Question: I have created an event receiver on the "Task" list.
If the "Due Date" is 'null' then the user should be redirected to the custom error page.
Custom error page resides in the SharePoint mapped folder under "Layouts" directory.
The event receiver code is as follows:
'''
public override void ItemAdding(SPItemEventProperties properties)
{
try
{
if (properties.AfterProperties["Due Date"] == null)
{
properties.Status = SPEventReceiverStatus.CancelWithRedirectUrl;
properties.RedirectUrl = "_layouts/CustomErrorPage/DueDateErrorPage.aspx";
}
}
catch (Exception ex)
{
}
}
'''
The custom error page which is of type "Application Page" having name. "DueDateErrorPage.aspx". The mark up is:
'''
<asp:Content ID="PageHead" ContentPlaceHolderID="PlaceHolderAdditionalPageHead" runat="server">
</asp:Content>
<asp:Content ID="Main" ContentPlaceHolderID="PlaceHolderMain" runat="server">
ERROR : You cannot create the task without due date
</asp:Content>
<asp:Content ID="PageTitle" ContentPlaceHolderID="PlaceHolderPageTitle" runat="server">
Custom Error Page
</asp:Content>
<asp:Content ID="PageTitleInTitleArea" ContentPlaceHolderID="PlaceHolderPageTitleInTitleArea" runat="server" >
Custom Error Page
</asp:Content>
'''
Though in IIS, under the _layouts direcory the page is available I am getting this output.

How should I tackle this error? Please help.
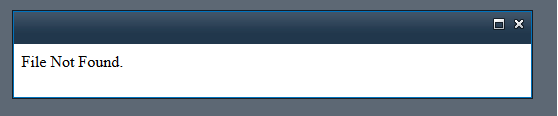
Answer: First of all I first checked the url in web browser that is:
'/_layouts/CustomErrorPage/DueDateErrorPage.aspx'
It was opening the page that means the page is available but there is something missing in the url only.
So by using the SPUrlUtility class I was able to redirect the page.
The changes I needed to made was:
'''
properties.RedirectUrl = SPUrlUtility.CombineUrl(properties.WebUrl,"/_layouts/CustomErrorPage/DueDateErrorPage.aspx");
'''
It's working perfectly..